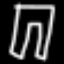
Label: pants